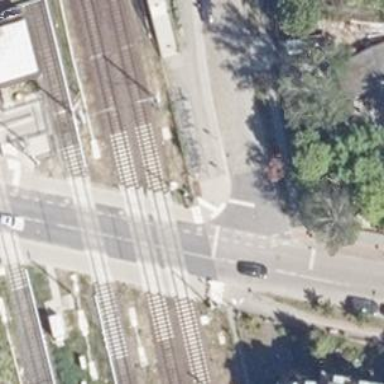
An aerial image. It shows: Level crossing with double half barrier.